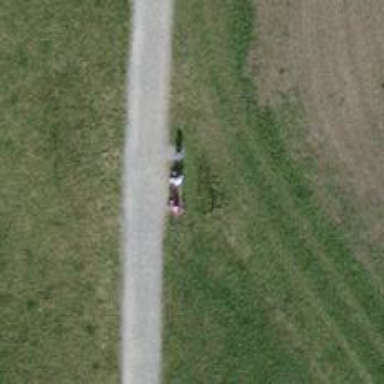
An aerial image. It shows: Brown bench.